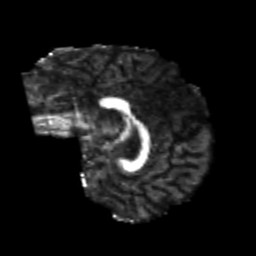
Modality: FA
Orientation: sagittal
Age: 25
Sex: male
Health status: healthy
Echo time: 0.074 s